Question: Prince uses a CSS file to set the properties of the PDFs it generates. I have tried adding the commands 'body {height: 1536; width: 1024}' to the CSS file for which I received the prince error:
'''
prince: /home/brentonhorne/Drugs/CHM/Goodman and gillman_html/ii. neuropharmacology/15. drug therapy of depression and anxiety disorders.htm:32: error: Unexpected end tag : table
prince: /home/brentonhorne/Drugs/CHM/Goodman and gillman_html/ii. neuropharmacology/15. drug therapy of depression and anxiety disorders.htm:33: error: Unexpected end tag : td
prince: /home/brentonhorne/Drugs/CHM/Goodman and gillman_html/ii. neuropharmacology/15. drug therapy of depression and anxiety disorders.htm:35: error: Unexpected end tag : tr
prince: /home/brentonhorne/Drugs/CHM/Goodman and gillman_html/ii. neuropharmacology/15. drug therapy of depression and anxiety disorders.htm:36: error: Unexpected end tag : tbody
prince: /home/brentonhorne/Drugs/CHM/Goodman and gillman_html/ii. neuropharmacology/15. drug therapy of depression and anxiety disorders.htm:36: error: Unexpected end tag : table
prince: /home/brentonhorne/Drugs/CHM/Goodman and gillman_html/ii. neuropharmacology/16. pharmacotherapy of psychosis and mania.htm:32: error: Unexpected end tag : table
prince: /home/brentonhorne/Drugs/CHM/Goodman and gillman_html/ii. neuropharmacology/16. pharmacotherapy of psychosis and mania.htm:33: error: Unexpected end tag : td
prince: /home/brentonhorne/Drugs/CHM/Goodman and gillman_html/ii. neuropharmacology/16. pharmacotherapy of psychosis and mania.htm:35: error: Unexpected end tag : tr
prince: /home/brentonhorne/Drugs/CHM/Goodman and gillman_html/ii. neuropharmacology/16. pharmacotherapy of psychosis and mania.htm:36: error: Unexpected end tag : tbody
prince: /home/brentonhorne/Drugs/CHM/Goodman and gillman_html/ii. neuropharmacology/16. pharmacotherapy of psychosis and mania.htm:36: error: Unexpected end tag : table
prince: /home/brentonhorne/Drugs/CHM/Goodman and gillman_html/ii. neuropharmacology/16. pharmacotherapy of psychosis and mania.htm:380: error: ID popup already defined
prince: /home/brentonhorne/Drugs/CHM/Goodman and gillman_html/ii. neuropharmacology/16. pharmacotherapy of psychosis and mania.htm:578: error: error parsing attribute name
prince: /home/brentonhorne/Drugs/CHM/Goodman and gillman_html/ii. neuropharmacology/16. pharmacotherapy of psychosis and mania.htm:774: error: ID popup already defined
'''
Without this line the text doesn't fit to the PDF.

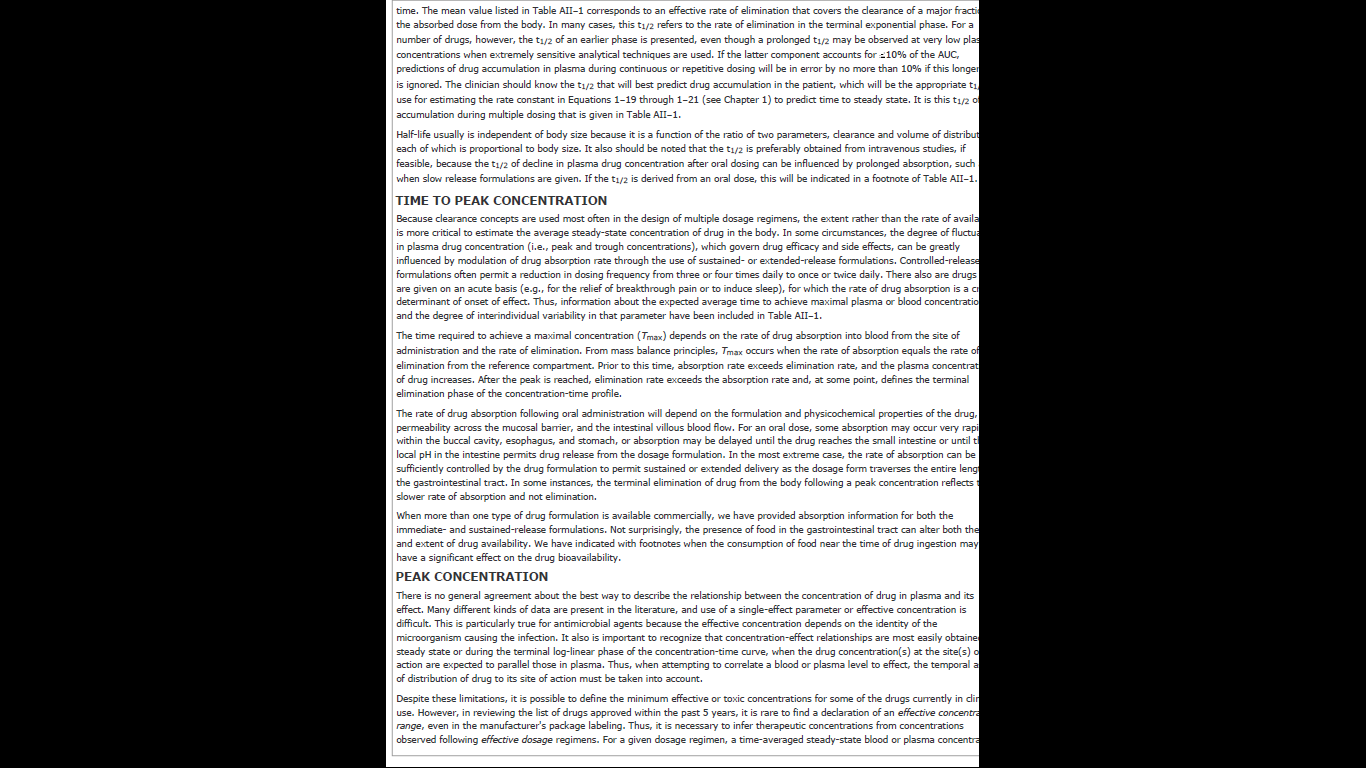
Answer: Use '@page { size: A4 }' to set the paper size. If you need bigger paper, try A3, or A4 landscape. Making the paper very big will make it difficult to print out, though.